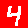
Digit: 4